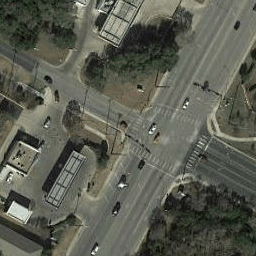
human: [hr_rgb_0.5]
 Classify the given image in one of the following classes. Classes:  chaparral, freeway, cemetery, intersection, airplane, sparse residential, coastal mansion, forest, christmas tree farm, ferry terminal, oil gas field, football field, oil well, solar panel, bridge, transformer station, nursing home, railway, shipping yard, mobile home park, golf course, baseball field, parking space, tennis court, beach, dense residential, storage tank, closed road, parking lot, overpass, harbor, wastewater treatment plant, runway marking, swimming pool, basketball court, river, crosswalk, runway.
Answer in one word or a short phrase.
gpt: intersection